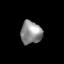
Tissue: prostate
Cell type: T cells
Senescence score: 0.3299
Nuclear area (px): 477
Mean DAPI intensity: 142.314